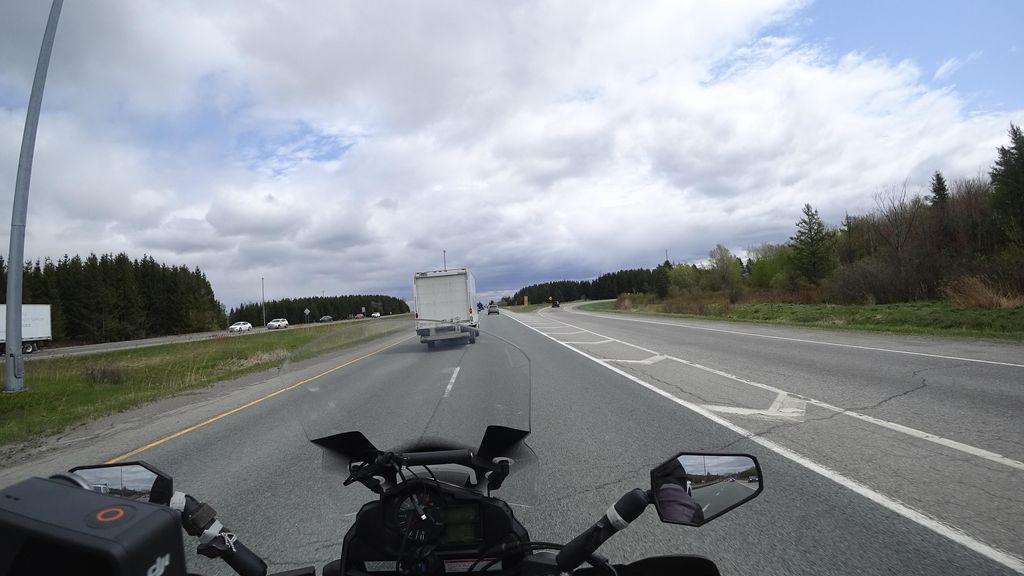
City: quebec_city